Question: I'm trying to deploy my HelloWorld application in Windows Azure which was developed in Java using eclipse. The application working fine when I tested under tomcat and Azure sdk. I created hosted service in Window Azure Management Portal and deploy my application. It almost 3 hours and it still deploying.
I went to <URL> and checked but still unclear.Can anyone advice why it took so long to deploy and any suggestion how to make the deployment process more faster.
Please refer the image below.

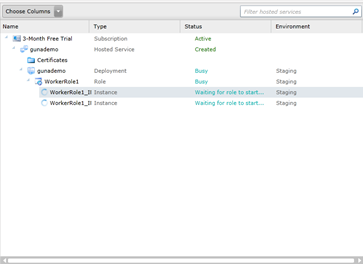
Answer: I changed the startup.cmd, instead of copy my tomcat to azure i changed the startup.cmd to download the tomcat online. now its working fine.